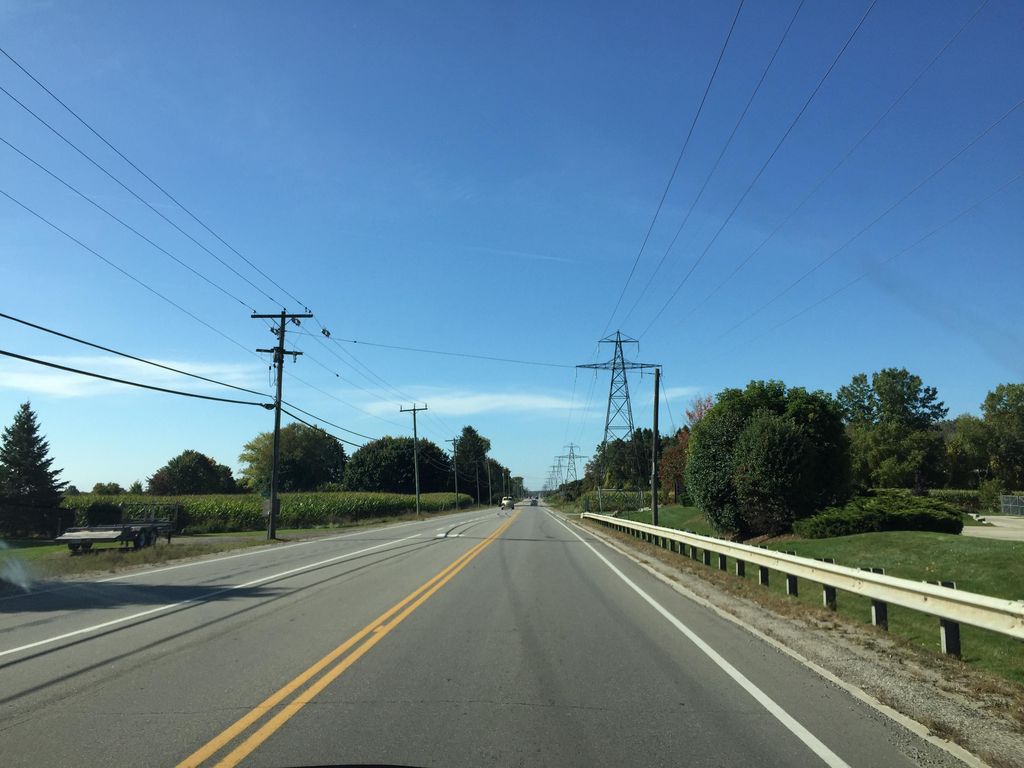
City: kitchener-waterloo